Field crop: maize
Growth stage: 2
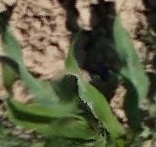
Species: maize